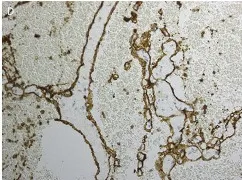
Histology images of donor and recipient lesions. (B-D) Lung lesion (recipient, September 2016). (D) CD31 stain (brown) confirms that the spaces are lined by endothelium.
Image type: pathology (immunostaining)